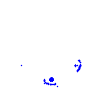
Particle: kaon